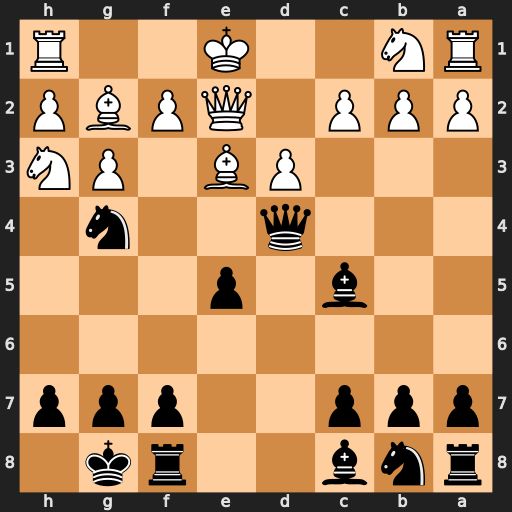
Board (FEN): rnb2rk1/ppp2ppp/8/2b1p3/3q2n1/3PB1PN/PPP1QPBP/RN2K2R
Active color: b
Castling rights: KQ
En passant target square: -
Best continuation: Nxe3